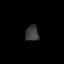
Tissue: prostate
Cell type: Fibroblasts
Senescence score: 0.7491
Nuclear area (px): 206
Mean DAPI intensity: 60.286